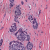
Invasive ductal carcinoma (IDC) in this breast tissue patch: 1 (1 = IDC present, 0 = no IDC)